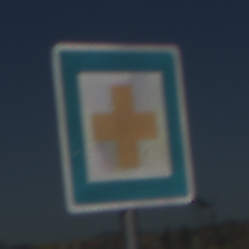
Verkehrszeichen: ErsteHilfe
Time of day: MorningAfternoon
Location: Outdoor (RoadRail)
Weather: Clear
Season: NotSpecified
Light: Natural